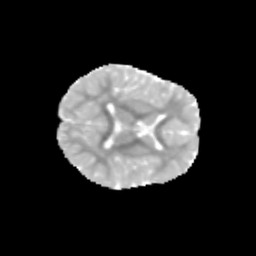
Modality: MD
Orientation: axial
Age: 9
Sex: female
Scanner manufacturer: siemens
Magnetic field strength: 3 T
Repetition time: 3.8 s
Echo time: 0.07 s